Question: Count the number of objects in the diagram.
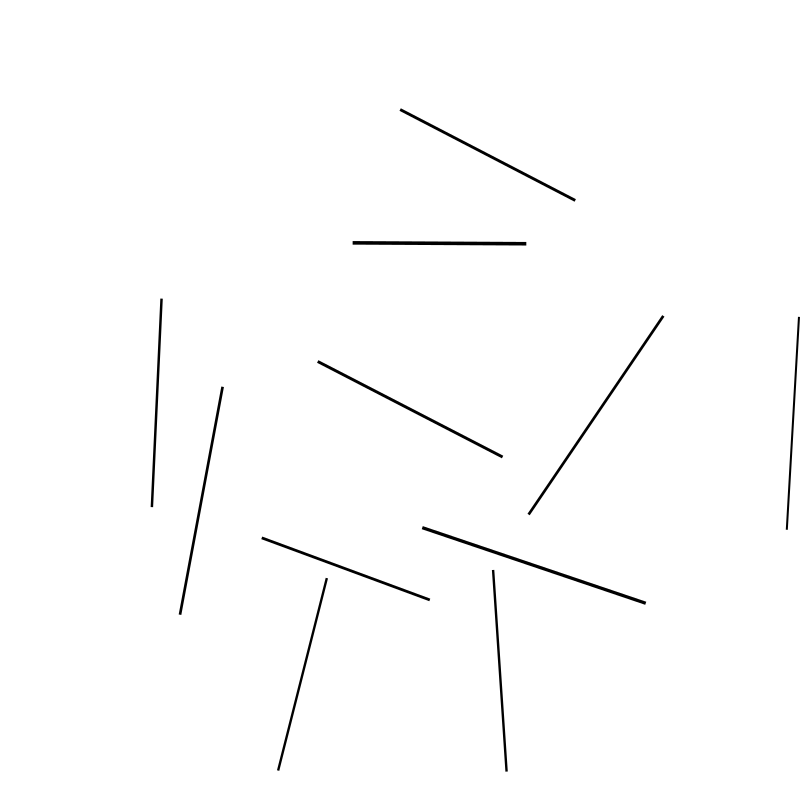
Answer: 11